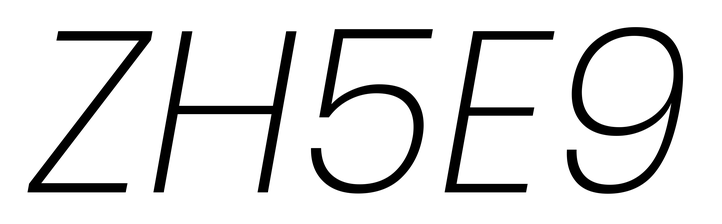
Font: Poppins-ExtraLightItalic